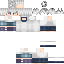
A male human skin with medium skin, wearing brown long hair dressed in a blue tshirt and black pants, featuring a closed mouth.